Question: I have many tables in my MYSQL database. I want to be able to echo the total number of all the rows in a database.
So basically I want to have it so the circled sum in the image below is echoed in PHP.

This is my current code for just displaying the total rows from one table ($txid). I have tried replaced $txid with * but it doesnt work. Any help is greatly appreciated. Thanks.
'''
mysql_select_db($dbname);
$result = mysql_query("select count(1) FROM $txid");
$row = mysql_fetch_array($result);
$total = $row[0];
echo $total;
?>
'''
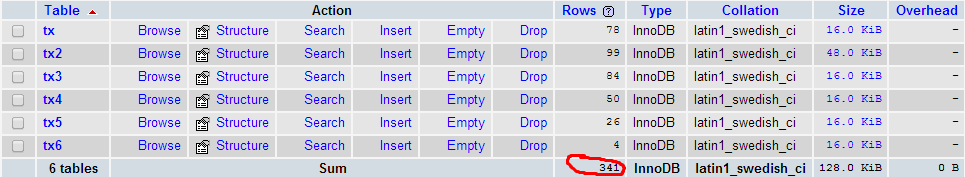
Answer: Use the schema:
'''
SELECT SUM(TABLE_ROWS)
FROM INFORMATION_SCHEMA.TABLES
WHERE TABLE_SCHEMA = '{DB_NAME}'
'''
That is what phpmyadmin is using.
Source: <URL>